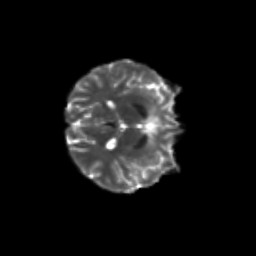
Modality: T2w
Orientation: axial
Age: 15
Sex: female
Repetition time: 9.5 s
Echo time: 0.089 s